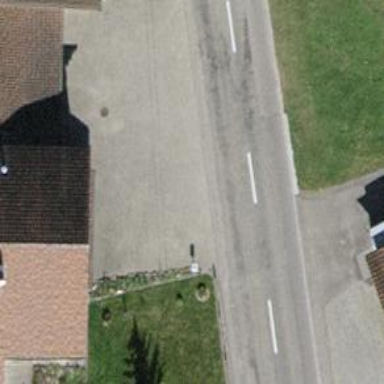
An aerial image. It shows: Bus stop along the road.